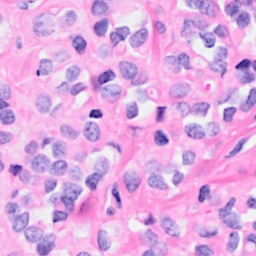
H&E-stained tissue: Breast